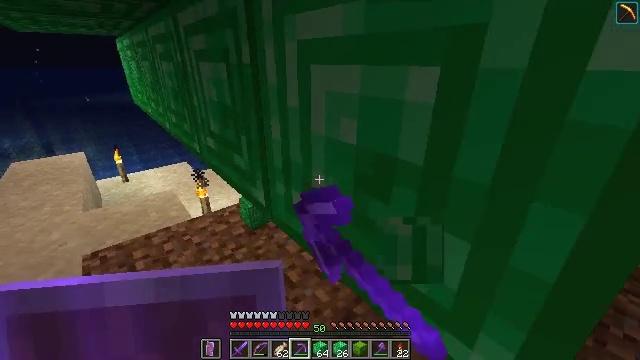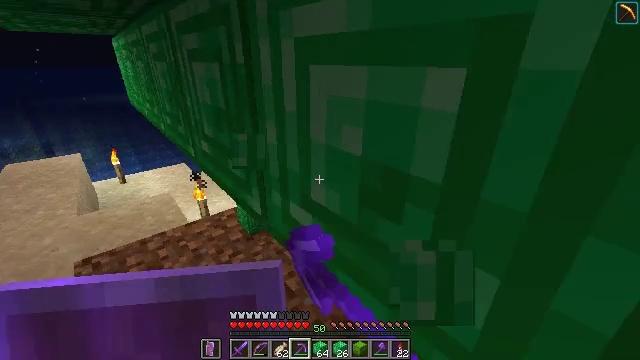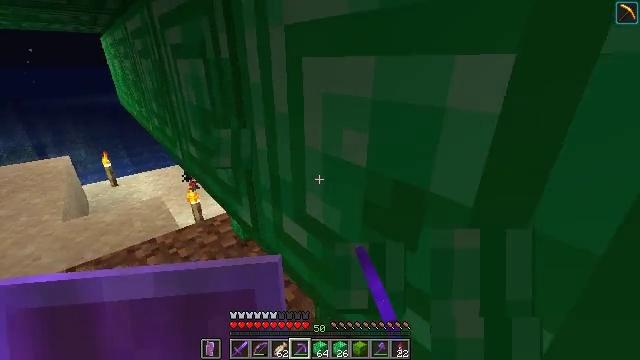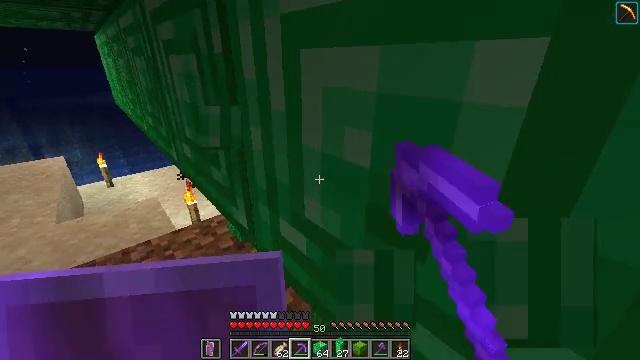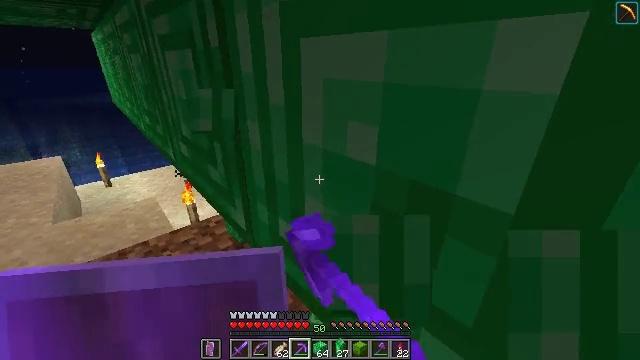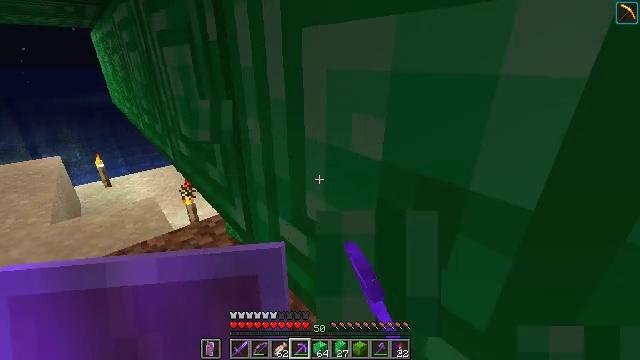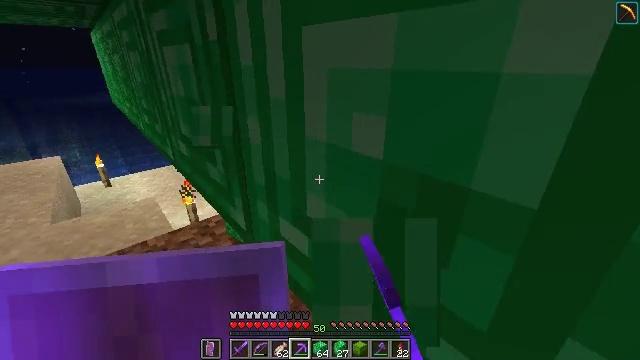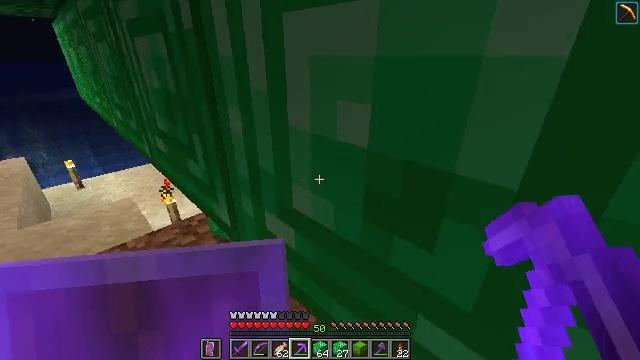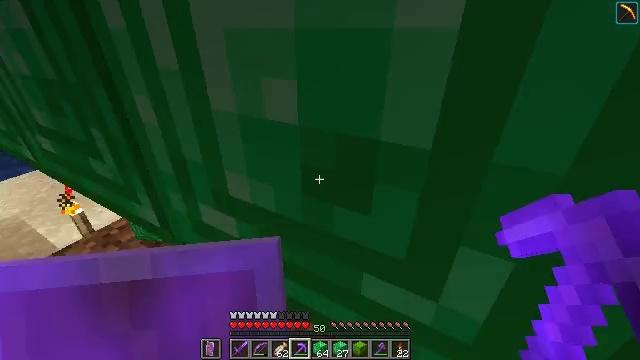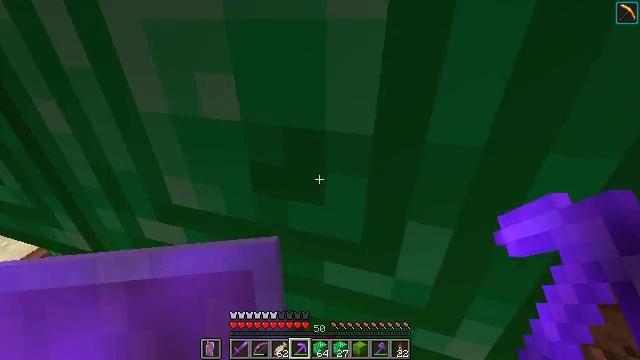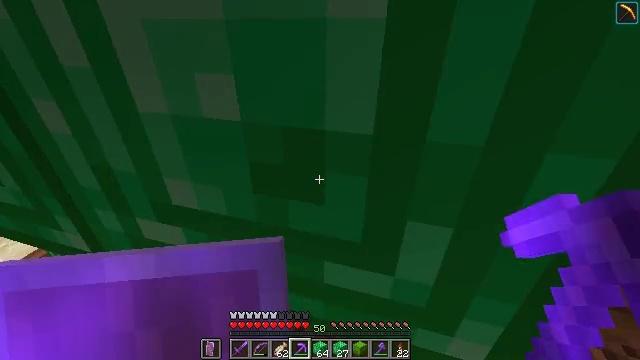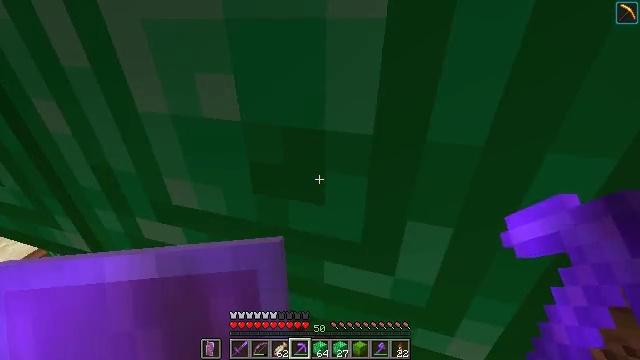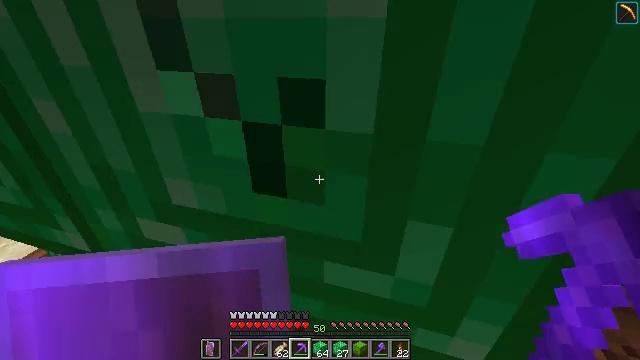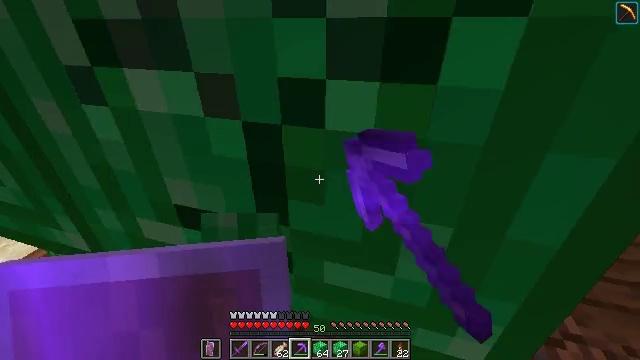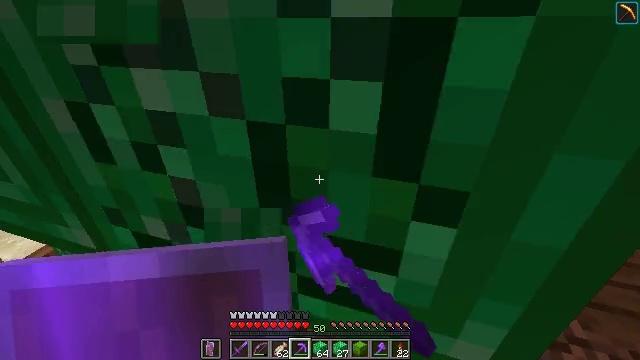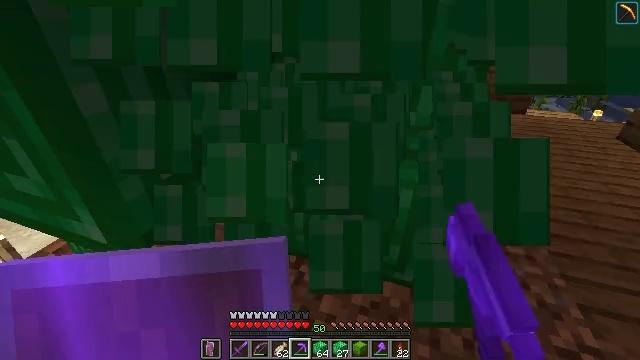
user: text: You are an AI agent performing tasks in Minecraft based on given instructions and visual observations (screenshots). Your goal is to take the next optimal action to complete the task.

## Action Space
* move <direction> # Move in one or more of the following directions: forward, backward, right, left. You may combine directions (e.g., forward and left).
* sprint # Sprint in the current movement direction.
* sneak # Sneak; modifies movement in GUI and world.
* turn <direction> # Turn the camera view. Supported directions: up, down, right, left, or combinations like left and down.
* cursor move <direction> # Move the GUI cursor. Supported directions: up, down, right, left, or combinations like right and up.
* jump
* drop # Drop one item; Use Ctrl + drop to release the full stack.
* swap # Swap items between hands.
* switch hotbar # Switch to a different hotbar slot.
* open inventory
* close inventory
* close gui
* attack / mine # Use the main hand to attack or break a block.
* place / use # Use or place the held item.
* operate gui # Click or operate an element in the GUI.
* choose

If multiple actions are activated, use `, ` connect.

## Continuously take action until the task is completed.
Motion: motion action
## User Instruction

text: Use a pickaxe to mine the emerald block.
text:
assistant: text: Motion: attack / mine
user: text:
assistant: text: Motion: attack / mine
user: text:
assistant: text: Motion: no_op
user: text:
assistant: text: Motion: no_op
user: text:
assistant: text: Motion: no_op
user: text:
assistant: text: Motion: no_op
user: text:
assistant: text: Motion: turn right and down
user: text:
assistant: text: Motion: turn right and down
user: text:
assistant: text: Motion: turn right and down
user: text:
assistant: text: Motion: no_op
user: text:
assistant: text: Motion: no_op
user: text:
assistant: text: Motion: attack / mine
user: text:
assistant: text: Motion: attack / mine
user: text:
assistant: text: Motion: attack / mine
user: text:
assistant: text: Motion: turn left, attack / mine
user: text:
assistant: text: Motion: attack / mine
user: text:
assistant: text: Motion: attack / mine
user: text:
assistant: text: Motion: attack / mine
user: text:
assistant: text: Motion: move right, attack / mine
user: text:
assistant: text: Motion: move forward and move right, attack / mine
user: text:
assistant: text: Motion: move forward and move right, turn left, attack / mine
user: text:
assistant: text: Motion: move forward, turn left, attack / mine
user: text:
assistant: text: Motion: move forward, turn left, attack / mine
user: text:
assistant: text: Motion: attack / mine
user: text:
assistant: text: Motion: attack / mine
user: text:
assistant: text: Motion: attack / mine
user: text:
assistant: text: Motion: attack / mine
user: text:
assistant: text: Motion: attack / mine
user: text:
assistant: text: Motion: attack / mine
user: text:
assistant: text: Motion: attack / mine